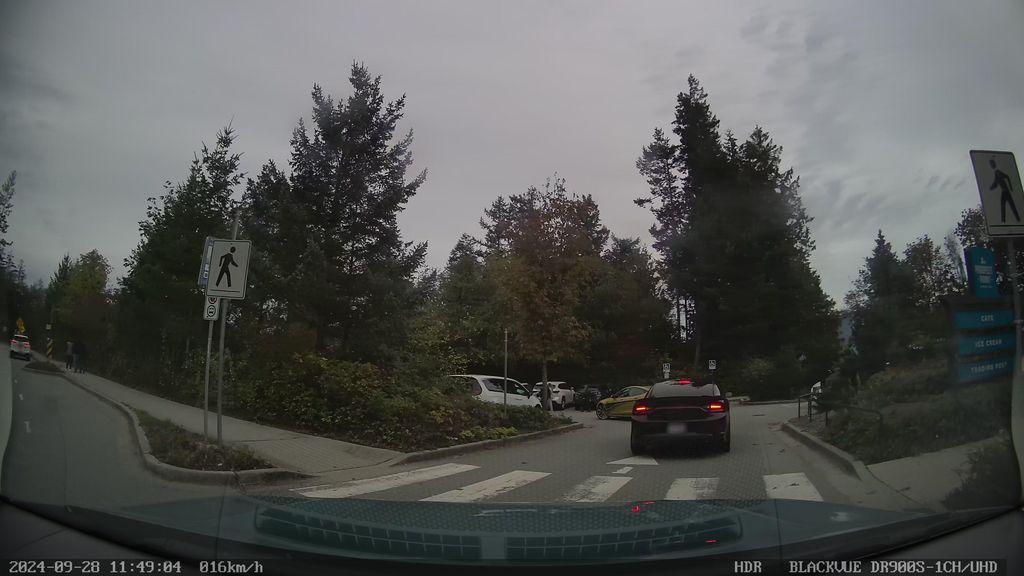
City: vancouver